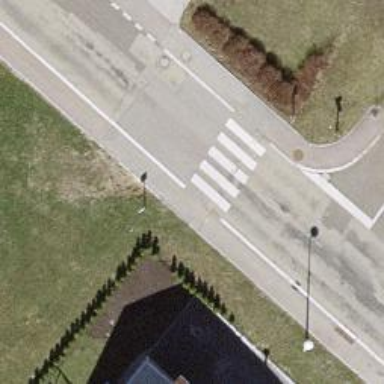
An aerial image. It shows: Marked road crossing.